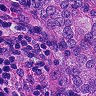
Metastatic tissue present: yes